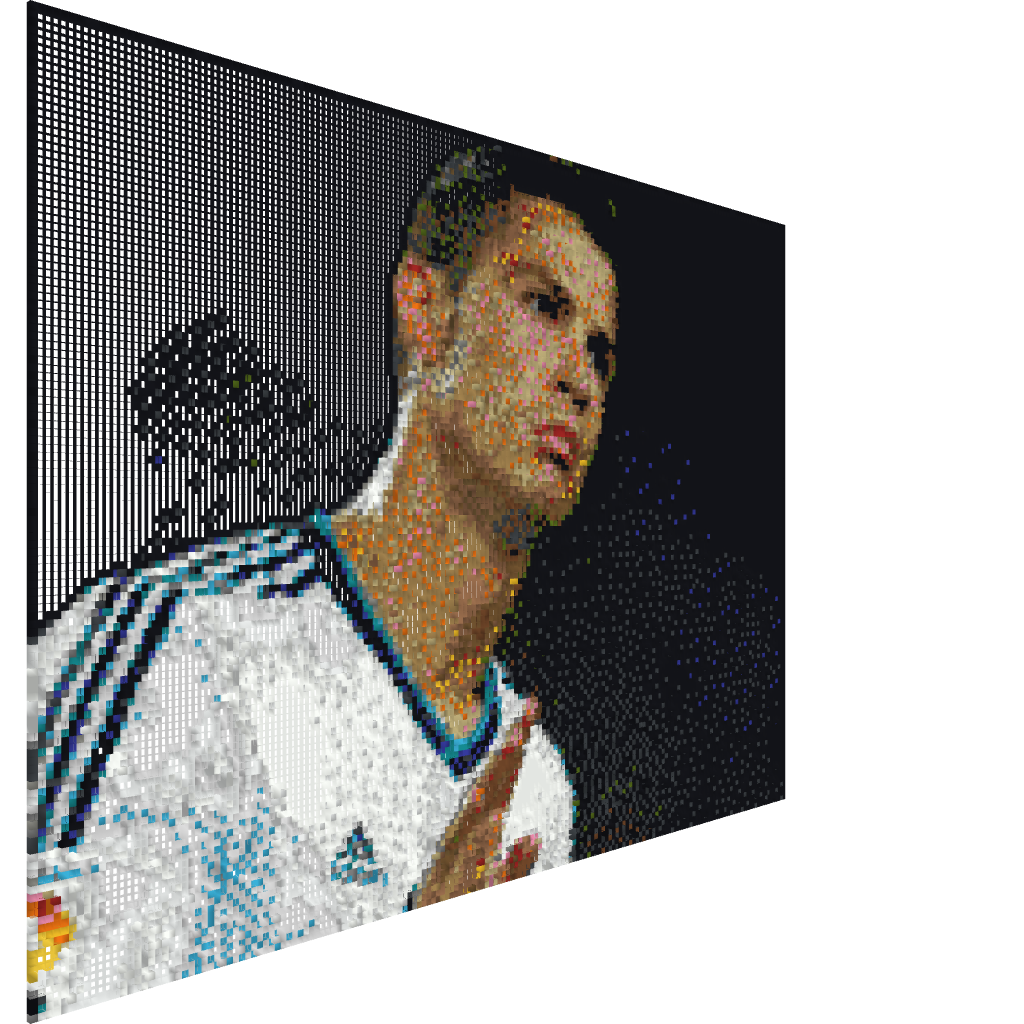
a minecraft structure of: RONALDO .